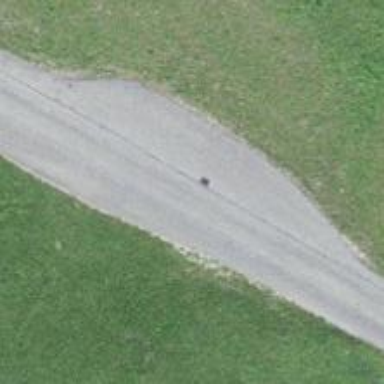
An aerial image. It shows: Passing place on the road.